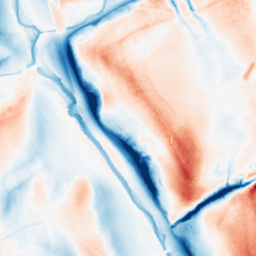
Category: classical
Decomposition family: gaussian_anisotropic
Decomposition parameters: sigma_x: 20
sigma_y: 2
Upsampling method: lanczos
Upsampling parameters: scale: 4
Upsampling scale: 4